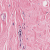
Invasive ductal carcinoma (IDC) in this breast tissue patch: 0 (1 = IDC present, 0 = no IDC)